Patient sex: F
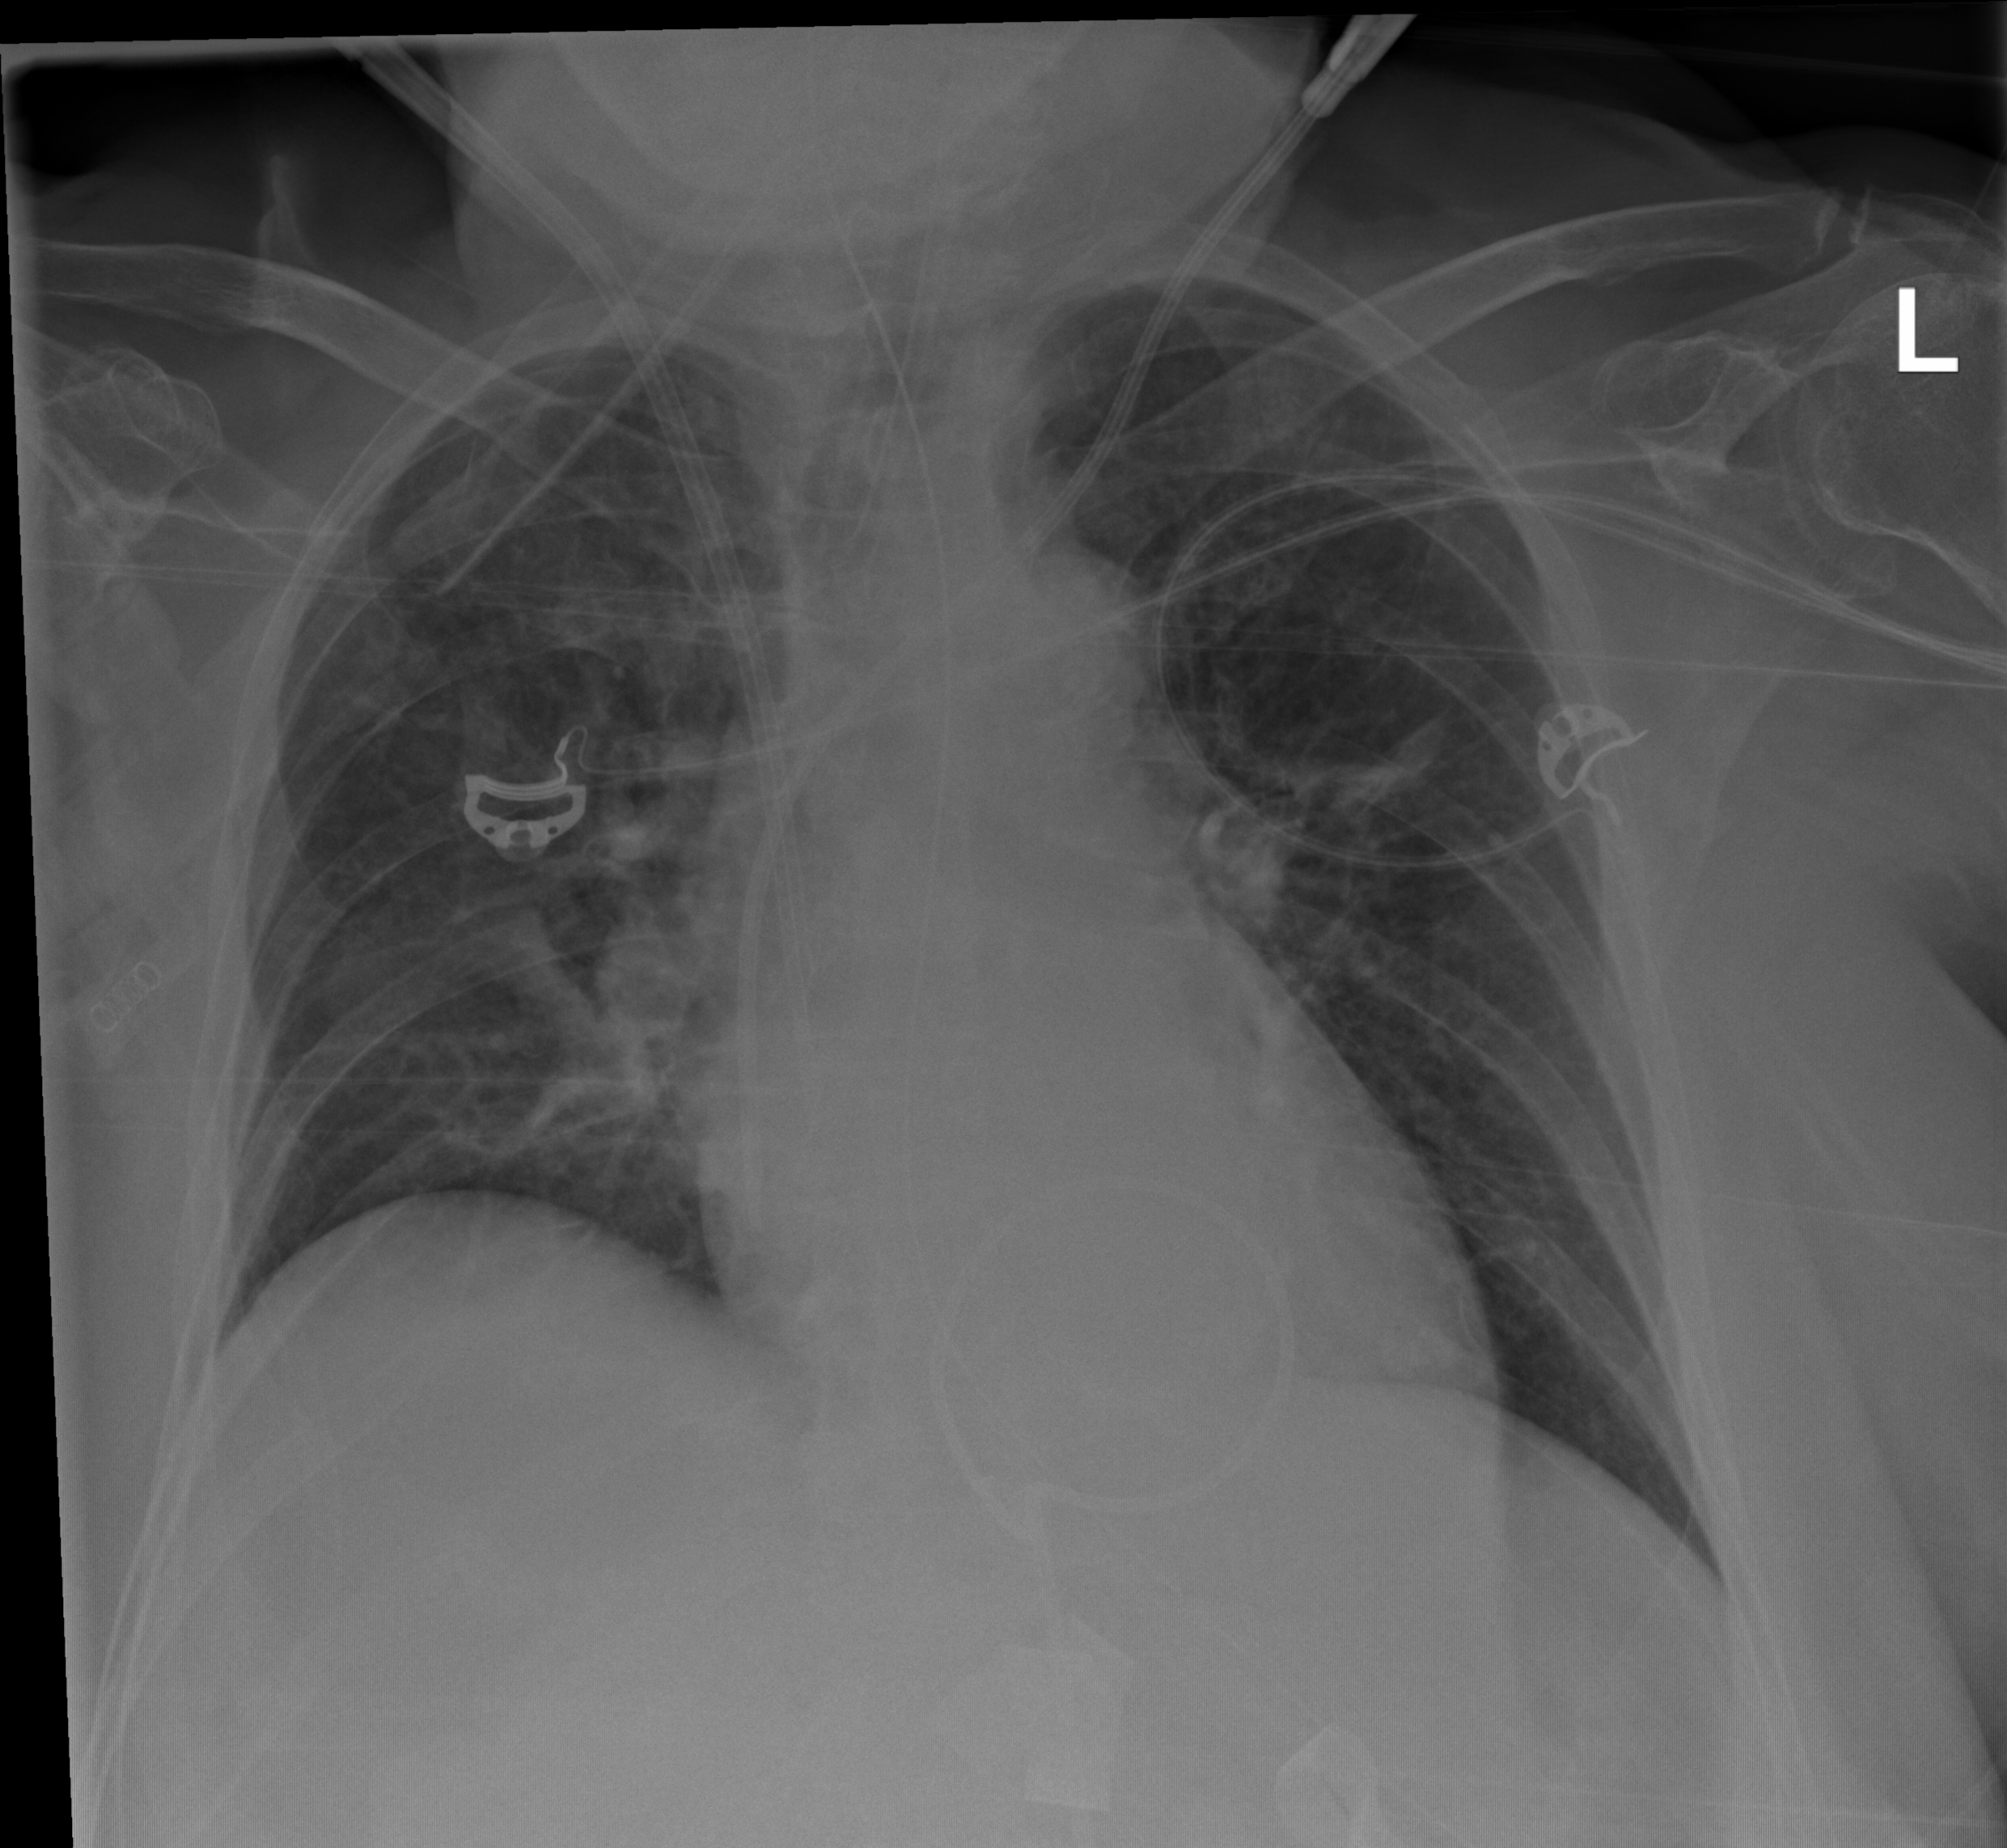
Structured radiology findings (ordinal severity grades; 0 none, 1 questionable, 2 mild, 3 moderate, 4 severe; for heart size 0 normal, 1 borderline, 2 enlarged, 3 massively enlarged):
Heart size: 1
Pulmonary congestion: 2
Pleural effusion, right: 0
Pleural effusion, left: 0
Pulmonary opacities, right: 2
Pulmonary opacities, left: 0
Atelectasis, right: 2
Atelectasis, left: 0